Question: I'm just designing a settings form for my app, nothing too fancy, It's a small app. I'm just wondering what controls are good for this? at the moment I'm using labels and textboxes and listboxes, but It's just looking crap and awkward, Is there some orthodox way to do this? Is is more horrible attempt at UI design.

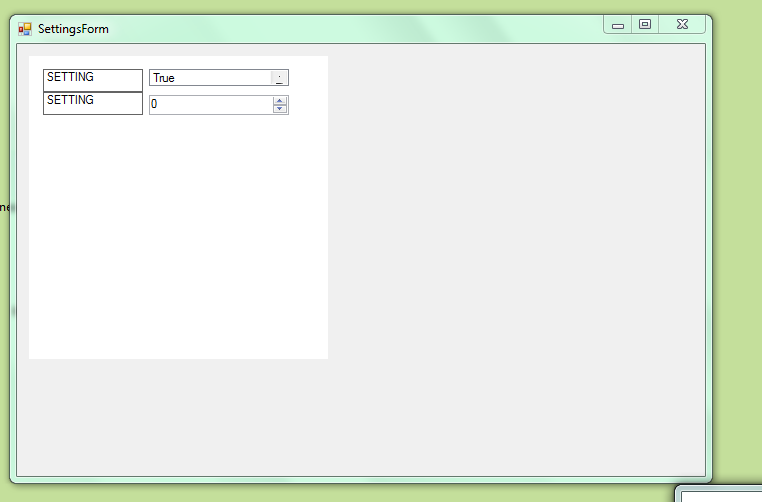
Answer: You can produce some really intuitive, aesthetic interfaces with the most primative controls and a dash of creativity or inspiration. Here's a settings UI I created recently:

## General Tips
- 'Segoe UI'- - - 'Maximize''false''FormBorderStyle''FixedSingle'
It's a good idea to get inspired. Take a look at some other projects of a similar caliber to yours and see how they position their UI.